Field crop: tomato
Growth stage: 1
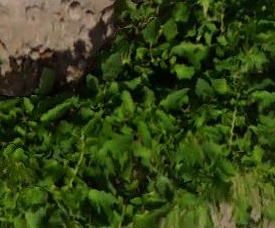
Species: tomato